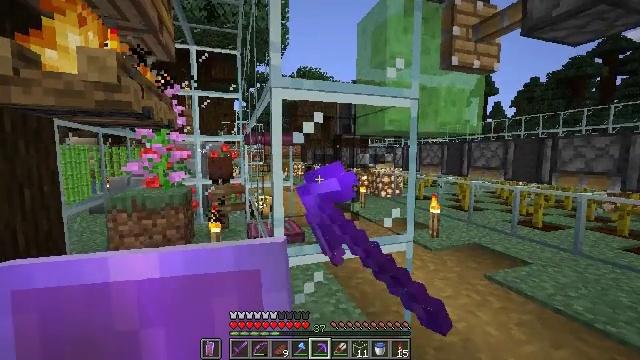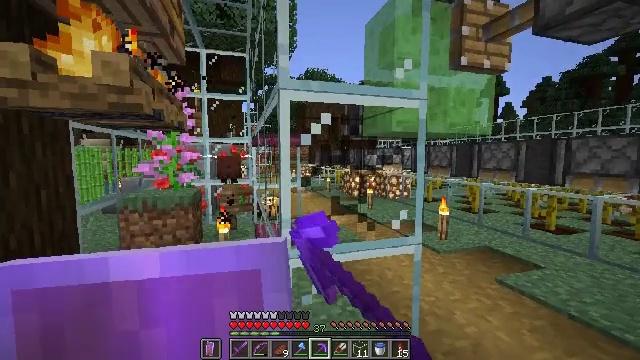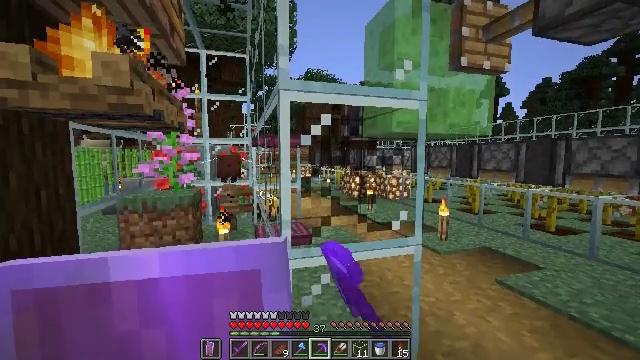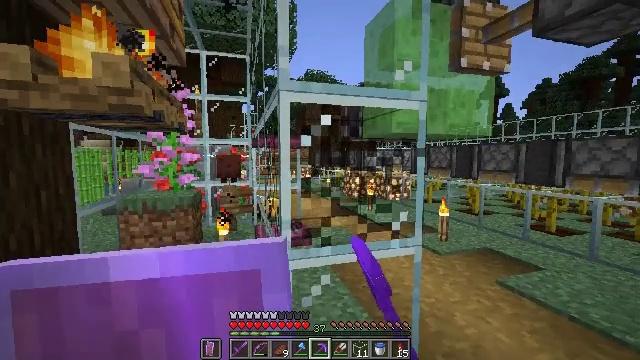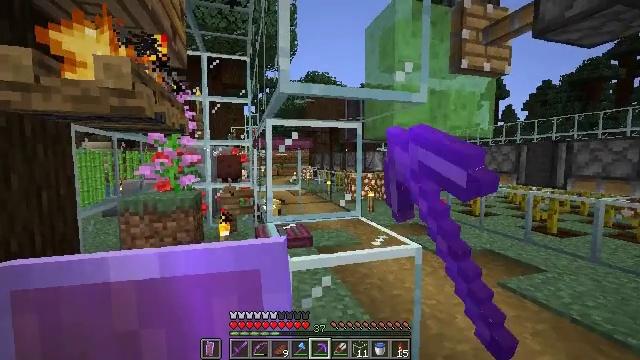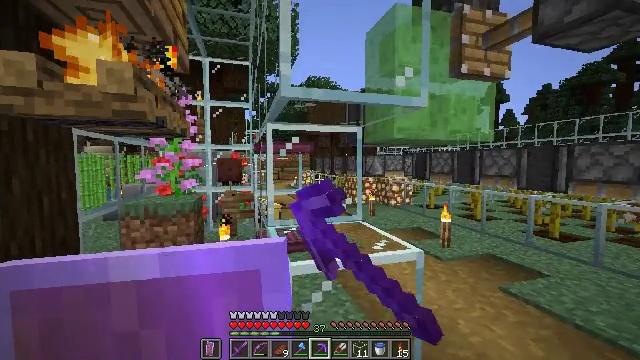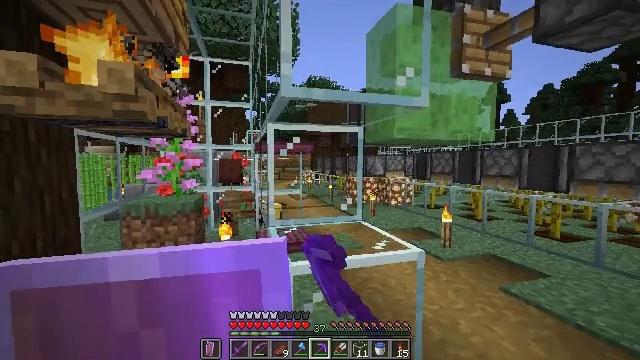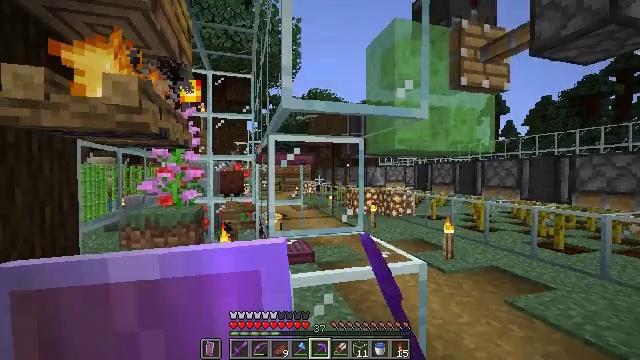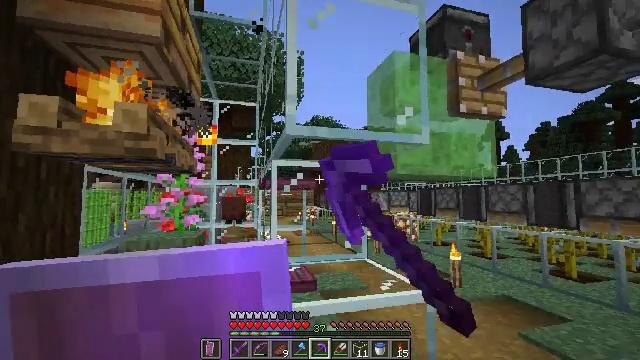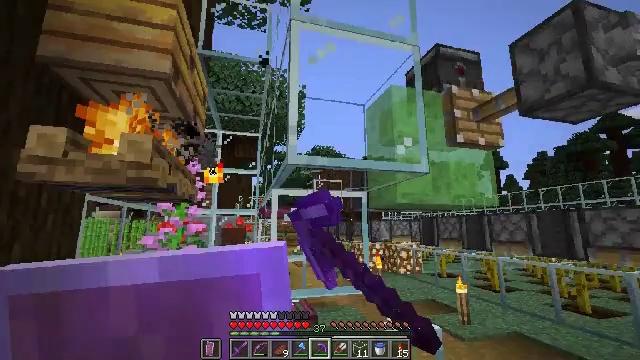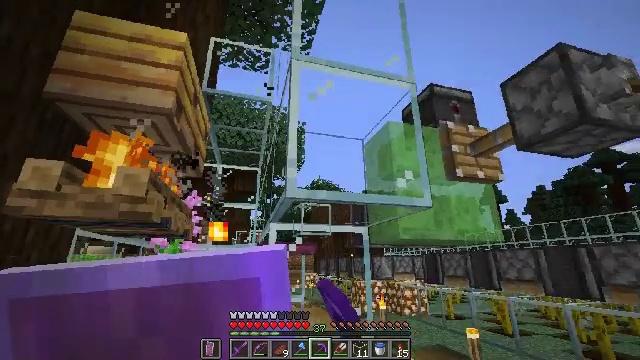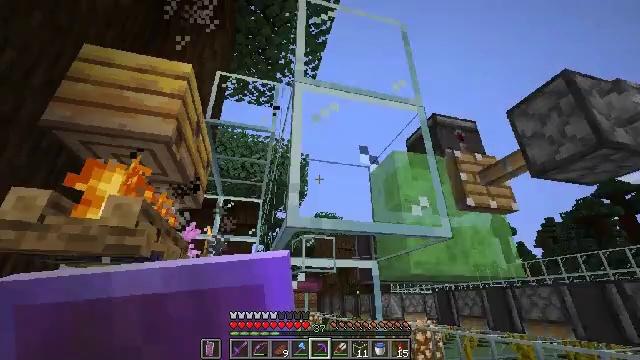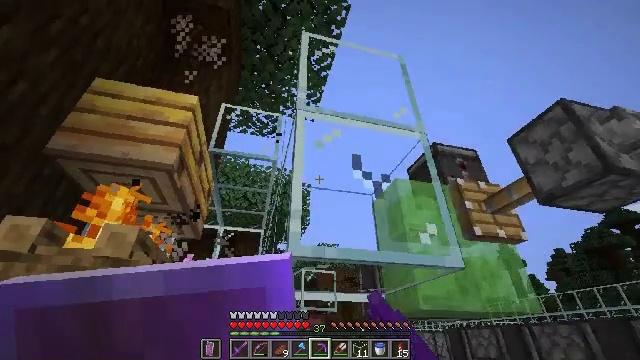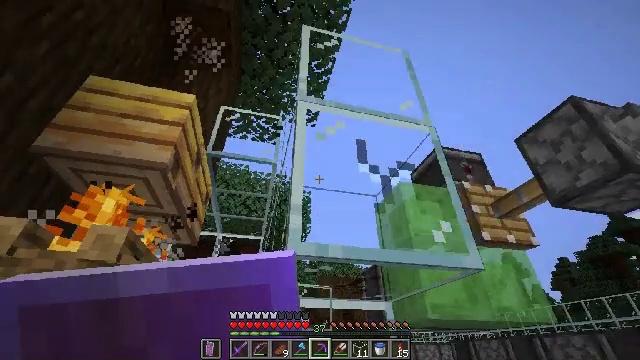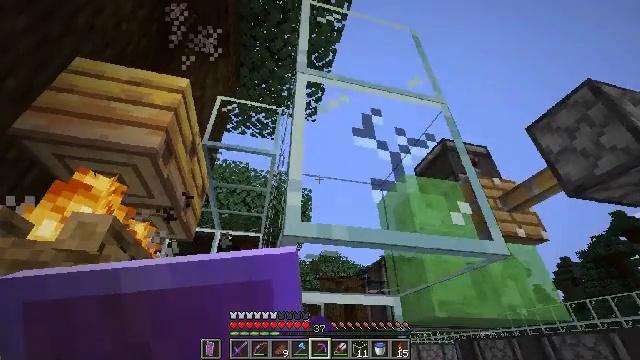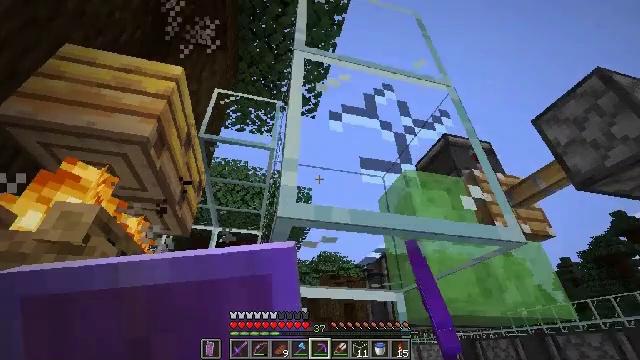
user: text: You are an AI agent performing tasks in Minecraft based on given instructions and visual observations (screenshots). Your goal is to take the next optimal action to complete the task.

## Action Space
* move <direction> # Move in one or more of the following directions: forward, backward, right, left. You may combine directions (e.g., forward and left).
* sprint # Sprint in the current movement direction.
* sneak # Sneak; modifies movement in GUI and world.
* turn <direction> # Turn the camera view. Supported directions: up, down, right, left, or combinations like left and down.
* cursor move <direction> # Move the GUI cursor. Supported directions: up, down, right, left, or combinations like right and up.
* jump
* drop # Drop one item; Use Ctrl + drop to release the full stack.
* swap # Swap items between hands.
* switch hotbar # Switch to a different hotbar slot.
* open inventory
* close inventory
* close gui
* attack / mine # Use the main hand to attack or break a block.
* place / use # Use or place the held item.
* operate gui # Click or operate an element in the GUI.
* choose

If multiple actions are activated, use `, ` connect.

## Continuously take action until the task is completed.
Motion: motion action
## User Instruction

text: Attack the glass to break it.
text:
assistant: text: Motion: turn left, attack / mine
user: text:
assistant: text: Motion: attack / mine
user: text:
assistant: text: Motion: attack / mine
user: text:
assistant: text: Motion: attack / mine
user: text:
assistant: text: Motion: attack / mine
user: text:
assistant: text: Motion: attack / mine
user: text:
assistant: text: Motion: turn up, attack / mine
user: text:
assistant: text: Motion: turn up, attack / mine
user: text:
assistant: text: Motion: turn up, attack / mine
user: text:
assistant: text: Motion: move forward, turn up, attack / mine
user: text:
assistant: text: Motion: move forward, turn up, attack / mine
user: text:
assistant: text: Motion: move forward, turn up, attack / mine
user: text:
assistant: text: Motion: move forward, turn up, attack / mine
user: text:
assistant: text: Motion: attack / mine
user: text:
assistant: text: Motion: attack / mine
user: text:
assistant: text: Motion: attack / mine
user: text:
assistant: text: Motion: attack / mine
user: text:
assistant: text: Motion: attack / mine
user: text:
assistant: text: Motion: attack / mine
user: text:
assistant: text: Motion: attack / mine
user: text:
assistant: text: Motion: attack / mine
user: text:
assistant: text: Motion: attack / mine
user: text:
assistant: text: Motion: attack / mine
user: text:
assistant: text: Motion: attack / mine
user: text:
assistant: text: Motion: attack / mine
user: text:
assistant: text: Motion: attack / mine
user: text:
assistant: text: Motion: attack / mine
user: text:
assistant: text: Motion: move forward, attack / mine, jump
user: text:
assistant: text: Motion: move forward, attack / mine, jump
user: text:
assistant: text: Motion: move forward, attack / mine, jump